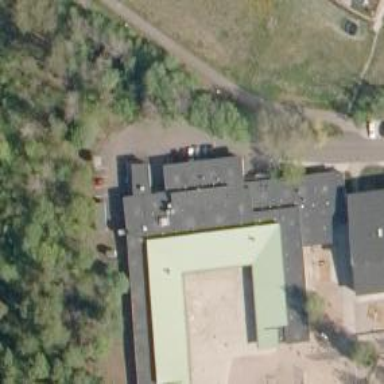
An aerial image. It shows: School.